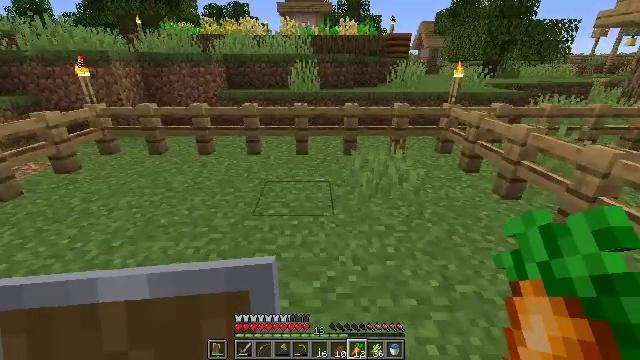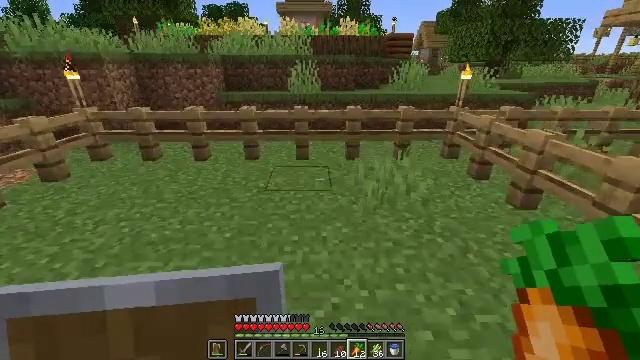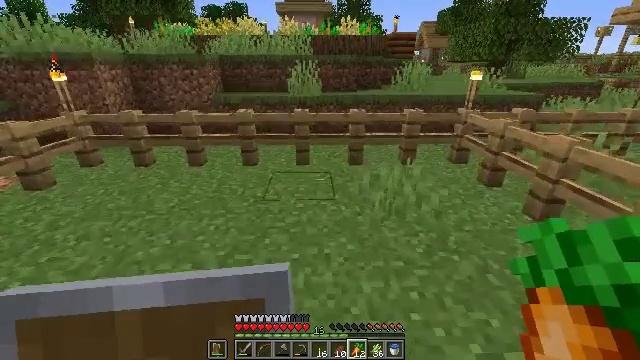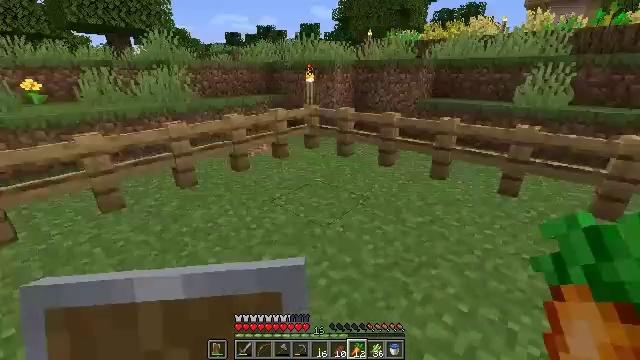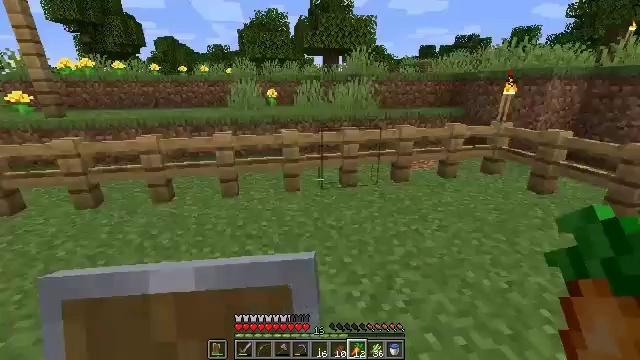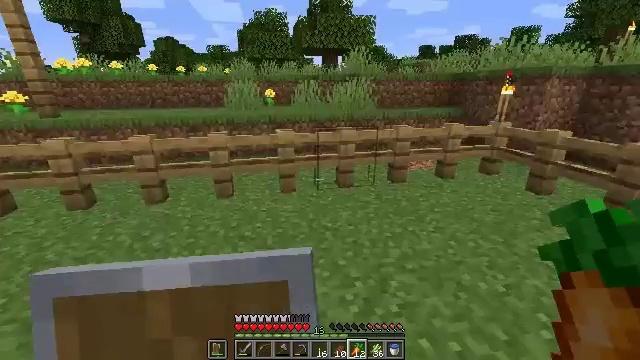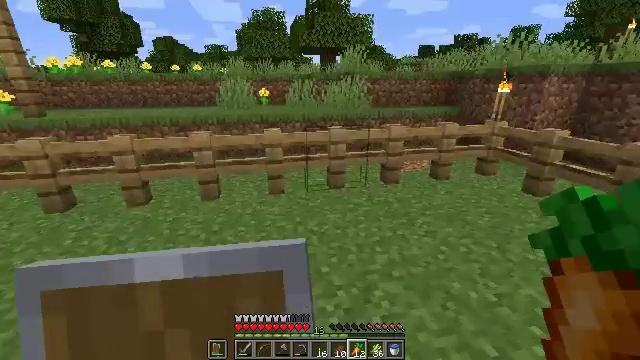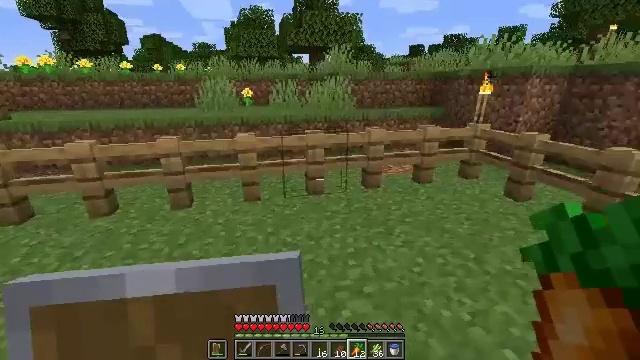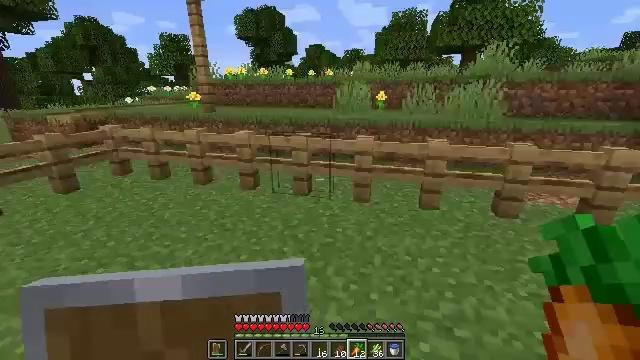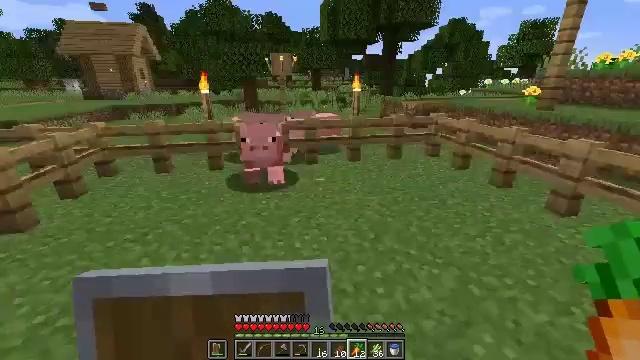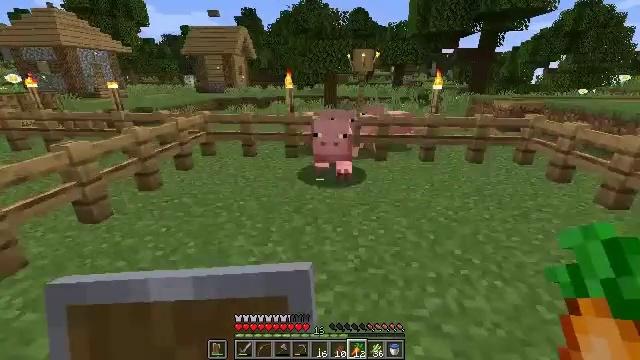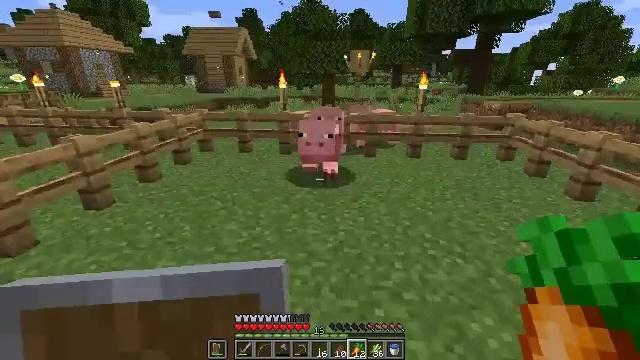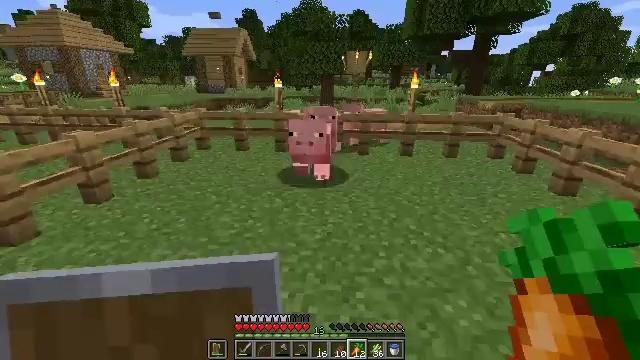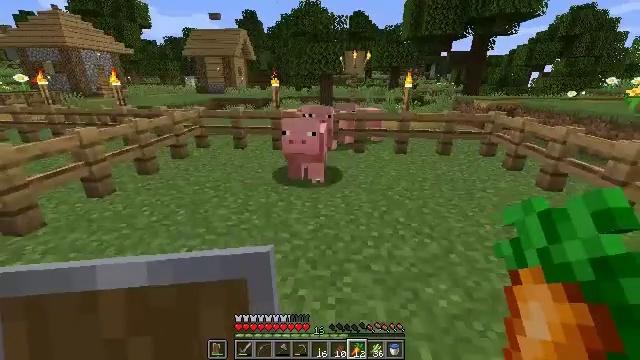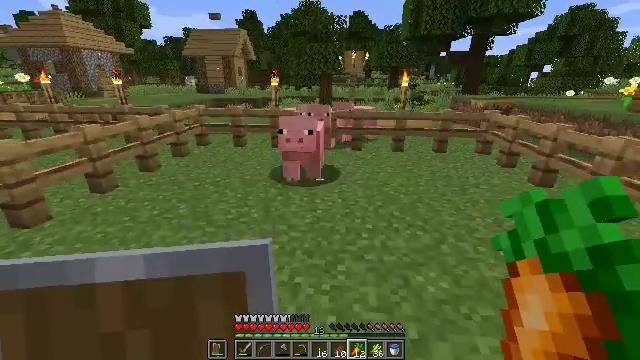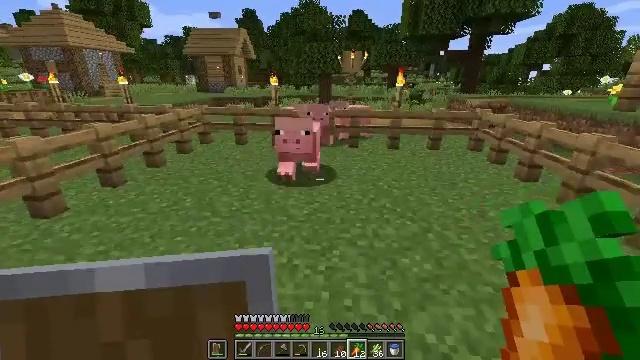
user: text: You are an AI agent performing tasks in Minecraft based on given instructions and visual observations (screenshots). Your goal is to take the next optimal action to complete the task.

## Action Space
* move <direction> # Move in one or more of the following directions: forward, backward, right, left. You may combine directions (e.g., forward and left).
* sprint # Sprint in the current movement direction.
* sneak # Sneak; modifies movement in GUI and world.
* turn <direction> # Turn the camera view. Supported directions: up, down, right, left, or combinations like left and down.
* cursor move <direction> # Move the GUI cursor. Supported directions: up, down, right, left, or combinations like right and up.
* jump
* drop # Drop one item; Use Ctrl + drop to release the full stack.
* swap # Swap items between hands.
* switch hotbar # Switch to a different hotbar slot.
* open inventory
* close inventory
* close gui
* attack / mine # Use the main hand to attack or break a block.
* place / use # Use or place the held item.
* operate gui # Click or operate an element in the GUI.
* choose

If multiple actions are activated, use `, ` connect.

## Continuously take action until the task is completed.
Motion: motion action
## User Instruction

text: Harvest carrots from the farmland.
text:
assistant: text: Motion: move forward
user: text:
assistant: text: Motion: move forward
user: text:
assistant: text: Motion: move forward, turn left
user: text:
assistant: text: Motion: move forward and move right, turn left and up
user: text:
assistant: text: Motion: move forward and move right
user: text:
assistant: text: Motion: move forward and move right
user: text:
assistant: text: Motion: move right, turn right
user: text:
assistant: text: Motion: move back and move right, turn left
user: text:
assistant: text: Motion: move back and move right, turn left and down
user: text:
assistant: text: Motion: move back and move right, turn left
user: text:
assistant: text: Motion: move back and move right
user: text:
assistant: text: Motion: move back and move right
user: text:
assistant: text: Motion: move back
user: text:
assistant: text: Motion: move back
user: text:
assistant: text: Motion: move back
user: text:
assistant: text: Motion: move back
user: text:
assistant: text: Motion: move back
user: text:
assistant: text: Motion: move back and move left
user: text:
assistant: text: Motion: move back and move left
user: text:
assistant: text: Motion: move back and move left
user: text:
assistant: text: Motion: move back and move left
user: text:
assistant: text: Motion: no_op
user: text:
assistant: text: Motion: no_op
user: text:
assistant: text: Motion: no_op
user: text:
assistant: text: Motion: no_op
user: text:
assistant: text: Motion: no_op
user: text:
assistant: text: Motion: no_op
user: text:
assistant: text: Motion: no_op
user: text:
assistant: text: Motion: no_op
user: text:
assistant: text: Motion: move forward